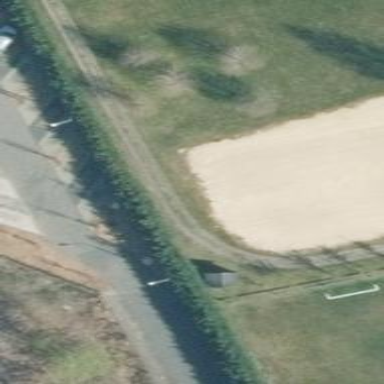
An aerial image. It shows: Volleyball pitch for leisure and sports.